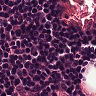
Metastatic tissue present: no